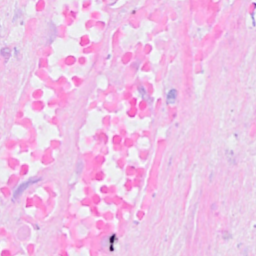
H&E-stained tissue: Breast